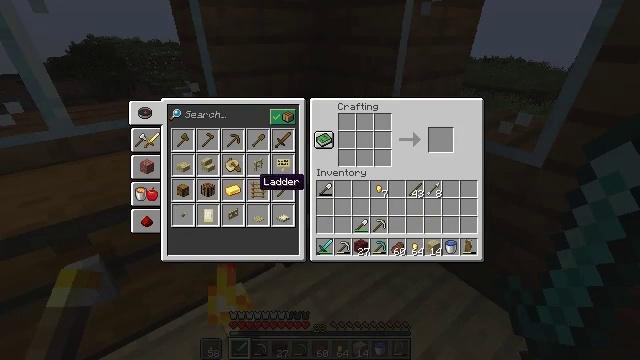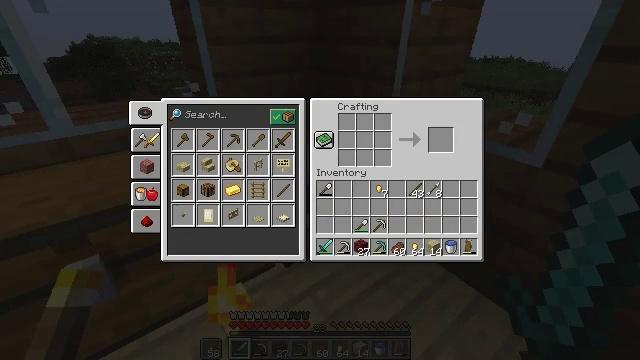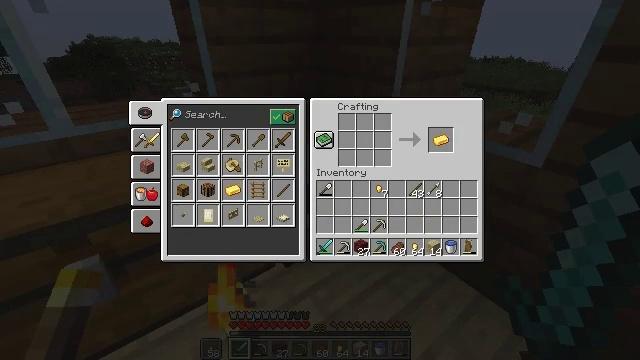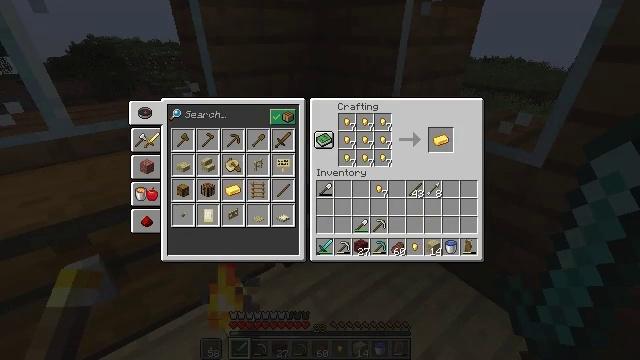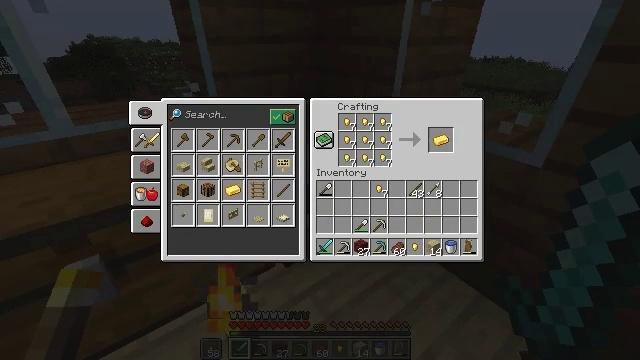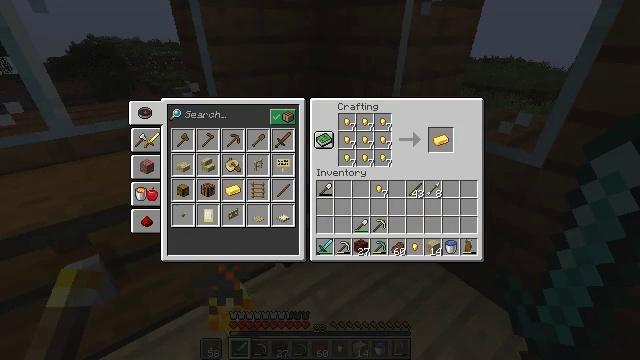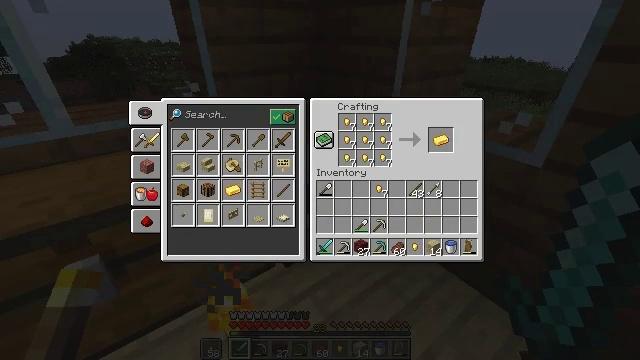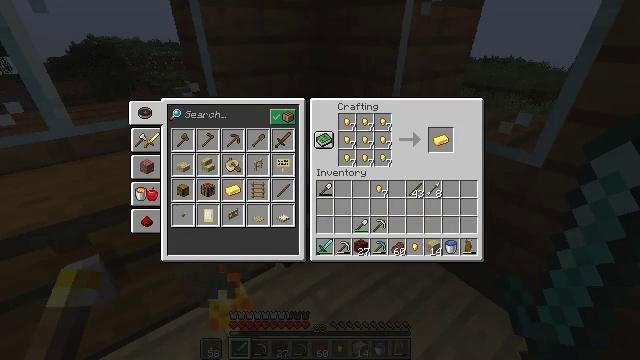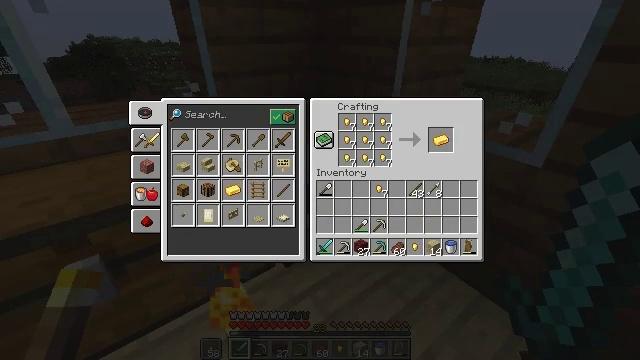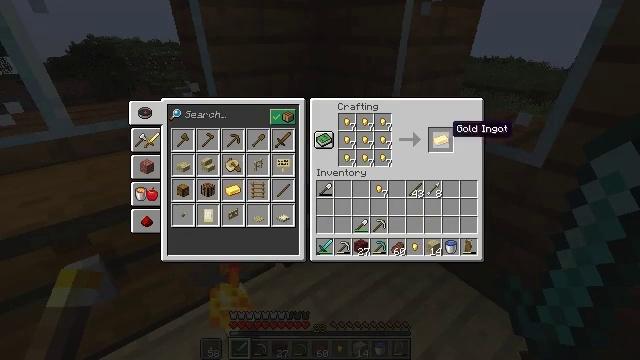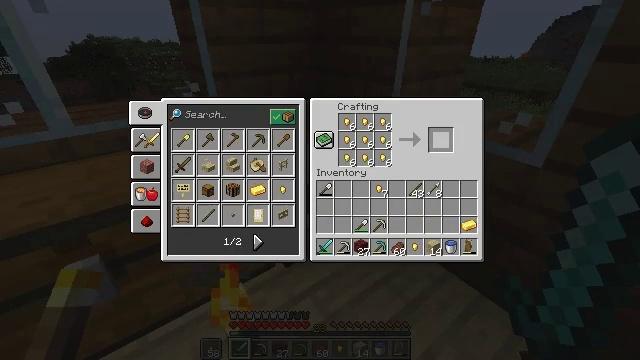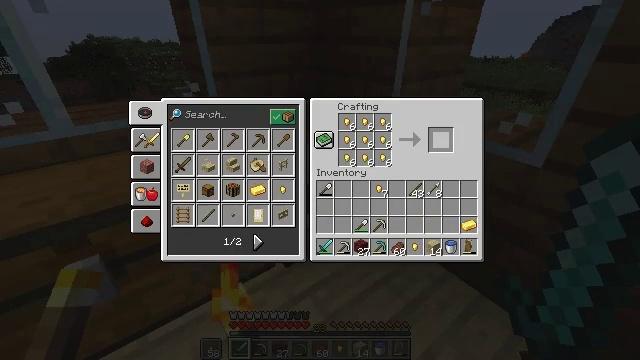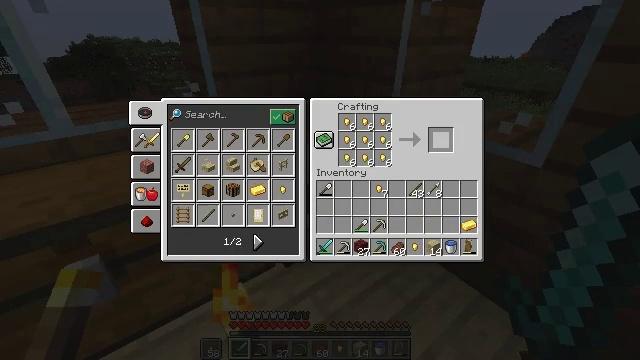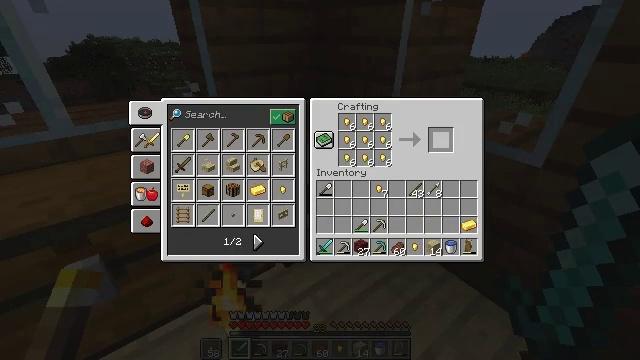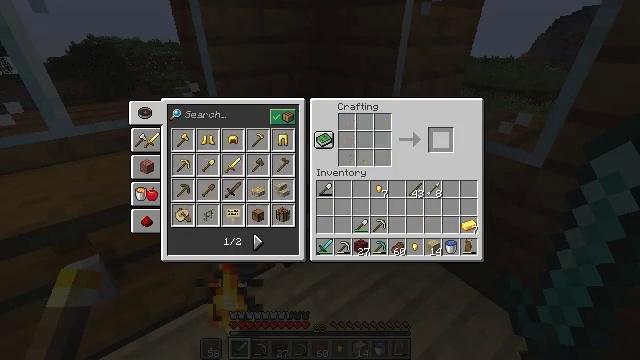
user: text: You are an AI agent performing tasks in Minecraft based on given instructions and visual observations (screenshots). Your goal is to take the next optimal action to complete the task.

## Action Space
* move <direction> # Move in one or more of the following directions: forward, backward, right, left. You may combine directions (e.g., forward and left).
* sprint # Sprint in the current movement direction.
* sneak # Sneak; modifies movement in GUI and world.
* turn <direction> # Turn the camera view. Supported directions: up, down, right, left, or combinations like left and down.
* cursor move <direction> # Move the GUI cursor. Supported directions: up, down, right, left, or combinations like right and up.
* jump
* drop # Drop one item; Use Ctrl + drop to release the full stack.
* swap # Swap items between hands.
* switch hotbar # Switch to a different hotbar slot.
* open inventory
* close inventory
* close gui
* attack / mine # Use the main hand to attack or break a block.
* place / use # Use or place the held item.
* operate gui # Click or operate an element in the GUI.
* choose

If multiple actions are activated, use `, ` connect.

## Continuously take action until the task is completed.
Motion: motion action
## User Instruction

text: Create a gold ingot in the furnace.
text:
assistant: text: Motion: sneak, turn right and up
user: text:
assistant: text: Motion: sneak, turn right and up
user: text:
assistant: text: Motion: sneak, turn right
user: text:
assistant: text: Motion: sneak, turn right and up
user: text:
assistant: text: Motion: sneak, turn up
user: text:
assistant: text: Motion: sneak
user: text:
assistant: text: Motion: sneak
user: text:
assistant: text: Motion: sneak
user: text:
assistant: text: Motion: sneak
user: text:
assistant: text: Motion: sneak, attack / mine
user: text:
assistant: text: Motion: sneak, attack / mine
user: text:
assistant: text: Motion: sneak
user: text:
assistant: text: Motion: sneak
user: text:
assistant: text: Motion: sneak
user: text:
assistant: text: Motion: sneak